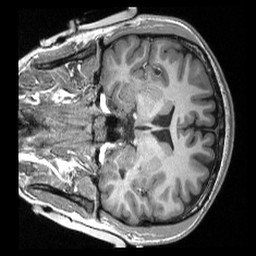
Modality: T1w
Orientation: coronal
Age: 19
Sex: male
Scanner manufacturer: siemens
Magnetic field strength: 3 T
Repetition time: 2.3 s
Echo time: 0.00308 s